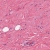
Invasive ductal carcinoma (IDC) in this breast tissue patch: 0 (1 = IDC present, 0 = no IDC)